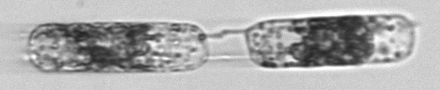
Label: Hemiaulus